Question: I have two tables about Customer and Transaction.
I want to get two sums of price of each customer that has at least one record in table transaction.
These results of price have different condition. But I want to show all in only one line.
How can I do?
P/s: I attached the picture of data:

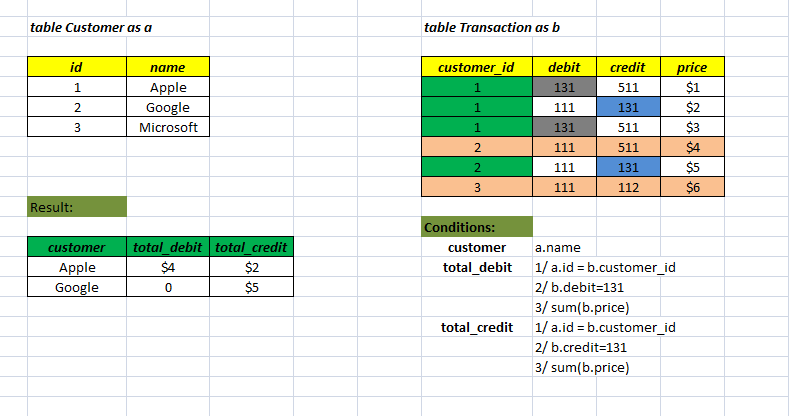
Answer: There are a couple of ways of doing this. The most elegant, IMHO, would be a straight forward join according to the customer_id, and then summing over 'case' expressions to handle the other conditions
'''
SELECT a.name,
SUM(CASE debit WHEN 131 THEN price) AS total_debit,
SUM(CASE credit WHEN 131 THEN price) AS total_credit
FROM customer a
JOIN transactions b ON a.customer.id = b.customer_id
WHERE 131 IN (b.debit, credit)
GROUP BY a.name
'''